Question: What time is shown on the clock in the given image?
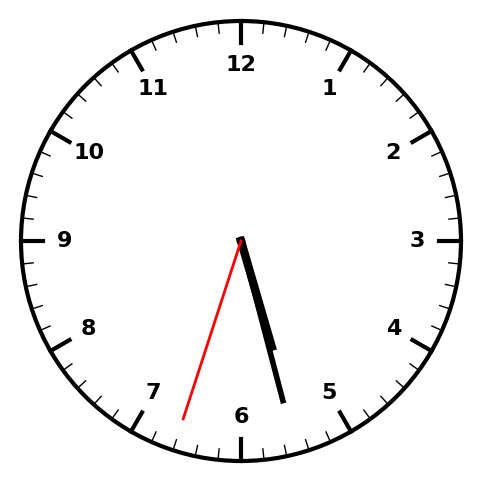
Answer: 05:27:33